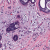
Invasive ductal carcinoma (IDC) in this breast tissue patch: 0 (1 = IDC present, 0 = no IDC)